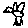
Label: bird